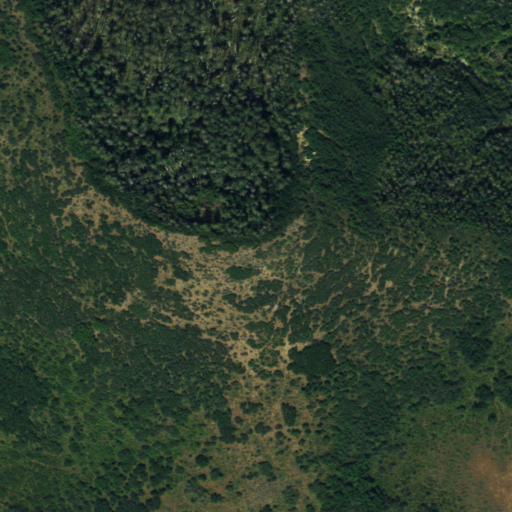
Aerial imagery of mountain in Colorado named Campbell Mountain containing deciduous forest and shrub